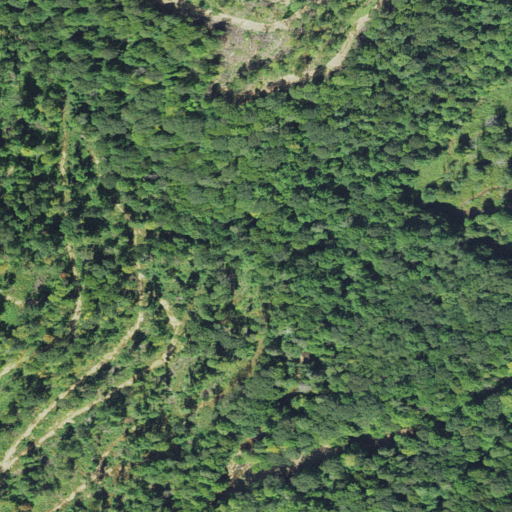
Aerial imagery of valley in West Virginia named Rocky Hollow containing deciduous forest, mixed forest, grassland, woody wetlands, herbaceous wetlands, and shrub